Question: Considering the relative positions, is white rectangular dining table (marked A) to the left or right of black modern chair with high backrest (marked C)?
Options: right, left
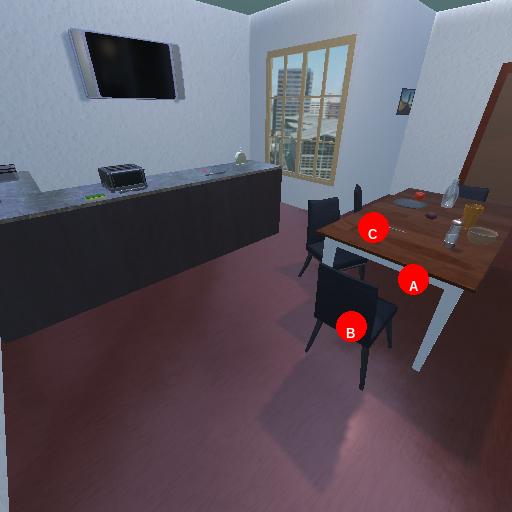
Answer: right